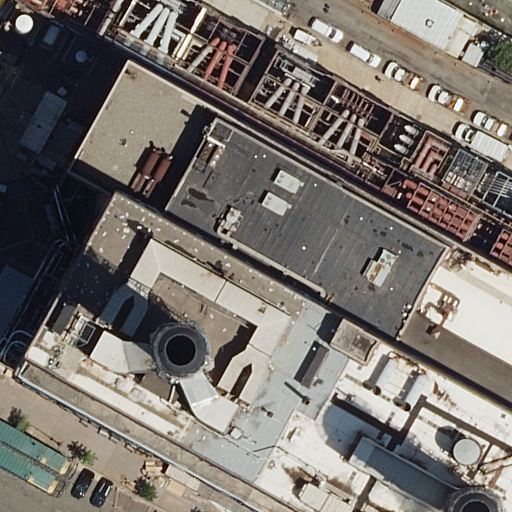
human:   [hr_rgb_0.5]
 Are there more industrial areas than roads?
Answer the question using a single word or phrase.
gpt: no

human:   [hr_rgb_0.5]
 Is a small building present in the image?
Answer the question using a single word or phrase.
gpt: yes

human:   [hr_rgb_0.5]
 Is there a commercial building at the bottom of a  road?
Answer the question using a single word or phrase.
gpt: no

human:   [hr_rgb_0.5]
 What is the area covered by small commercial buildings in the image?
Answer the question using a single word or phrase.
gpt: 0m2

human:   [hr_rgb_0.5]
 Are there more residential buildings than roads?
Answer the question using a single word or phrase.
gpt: no

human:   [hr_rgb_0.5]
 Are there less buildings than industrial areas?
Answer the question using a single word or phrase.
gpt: no

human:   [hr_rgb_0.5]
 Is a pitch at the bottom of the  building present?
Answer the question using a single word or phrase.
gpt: no

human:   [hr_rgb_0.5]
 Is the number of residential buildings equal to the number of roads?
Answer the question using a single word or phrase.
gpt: no

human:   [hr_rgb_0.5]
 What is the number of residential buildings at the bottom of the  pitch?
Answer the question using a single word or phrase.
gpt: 0

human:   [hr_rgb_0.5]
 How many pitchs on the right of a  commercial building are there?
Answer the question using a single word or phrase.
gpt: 0

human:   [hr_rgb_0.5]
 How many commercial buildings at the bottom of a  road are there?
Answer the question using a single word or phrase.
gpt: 0

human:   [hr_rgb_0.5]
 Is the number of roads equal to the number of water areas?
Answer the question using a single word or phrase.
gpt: no

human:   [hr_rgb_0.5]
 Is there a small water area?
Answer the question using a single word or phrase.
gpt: no

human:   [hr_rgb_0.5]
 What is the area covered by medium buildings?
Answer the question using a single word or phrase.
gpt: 0m2

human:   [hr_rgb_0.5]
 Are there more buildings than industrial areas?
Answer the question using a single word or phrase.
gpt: no

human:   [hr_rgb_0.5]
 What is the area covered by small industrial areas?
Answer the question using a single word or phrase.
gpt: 0m2

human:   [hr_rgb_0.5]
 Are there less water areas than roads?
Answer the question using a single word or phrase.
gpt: yes

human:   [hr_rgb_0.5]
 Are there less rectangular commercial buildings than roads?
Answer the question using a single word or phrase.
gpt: yes

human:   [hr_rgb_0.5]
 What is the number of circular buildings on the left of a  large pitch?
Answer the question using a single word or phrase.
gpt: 0

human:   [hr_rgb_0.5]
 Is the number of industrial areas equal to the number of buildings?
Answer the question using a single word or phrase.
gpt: yes

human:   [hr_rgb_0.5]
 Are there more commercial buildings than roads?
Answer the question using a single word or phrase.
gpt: no

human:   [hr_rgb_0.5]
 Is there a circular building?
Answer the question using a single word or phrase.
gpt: no

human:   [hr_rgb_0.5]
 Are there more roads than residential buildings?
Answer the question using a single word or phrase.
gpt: yes

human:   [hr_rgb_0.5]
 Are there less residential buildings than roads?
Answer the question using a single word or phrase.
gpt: yes

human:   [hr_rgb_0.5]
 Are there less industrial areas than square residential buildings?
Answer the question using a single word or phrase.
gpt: no

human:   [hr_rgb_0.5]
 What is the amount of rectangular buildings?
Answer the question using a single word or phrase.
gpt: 1

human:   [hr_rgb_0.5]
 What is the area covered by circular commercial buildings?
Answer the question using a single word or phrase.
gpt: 0m2

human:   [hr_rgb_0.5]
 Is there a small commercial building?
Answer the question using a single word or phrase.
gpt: no

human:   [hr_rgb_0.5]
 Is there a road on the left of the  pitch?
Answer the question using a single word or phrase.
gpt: yes

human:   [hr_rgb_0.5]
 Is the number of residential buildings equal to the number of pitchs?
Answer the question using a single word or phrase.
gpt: no

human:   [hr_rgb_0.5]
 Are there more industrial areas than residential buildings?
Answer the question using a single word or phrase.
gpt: yes

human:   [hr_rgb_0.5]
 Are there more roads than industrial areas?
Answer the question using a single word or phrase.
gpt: yes

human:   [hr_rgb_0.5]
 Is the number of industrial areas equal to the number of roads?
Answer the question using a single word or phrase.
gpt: no

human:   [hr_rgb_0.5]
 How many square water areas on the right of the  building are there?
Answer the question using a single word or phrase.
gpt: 0

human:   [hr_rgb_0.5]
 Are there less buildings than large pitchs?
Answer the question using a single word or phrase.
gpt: no

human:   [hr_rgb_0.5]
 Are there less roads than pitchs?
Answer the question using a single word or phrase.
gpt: no